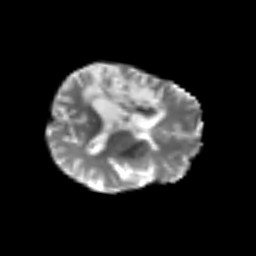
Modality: T2w
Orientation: axial
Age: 54
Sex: male
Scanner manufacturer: siemens
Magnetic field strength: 3 T
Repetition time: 3.2 s
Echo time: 0.081 s